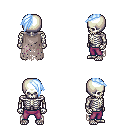
a pixel art fantasy rpg character, male body template, skeleton, gray tattered cape, magenta pants, white cyan long mohawk hairstyle, four views (front, back, left, right), 2x2 character sprite sheet, small pixel art, hard edges, no anti-aliasing